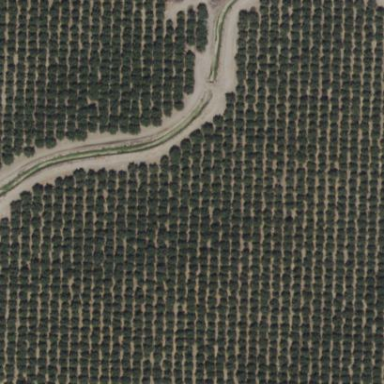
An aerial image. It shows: Orchard filled with almond trees.